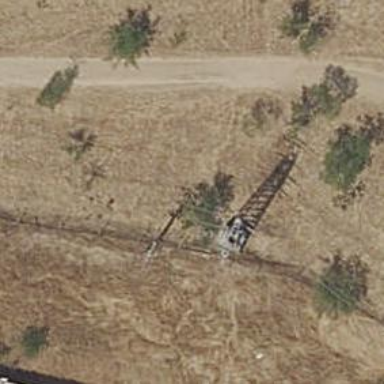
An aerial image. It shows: Lattice structure tower used for power transmission.